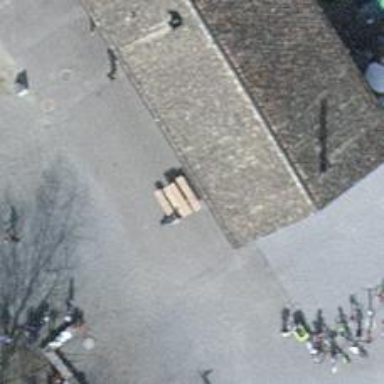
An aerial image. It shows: Picnic table located in leisure land area.